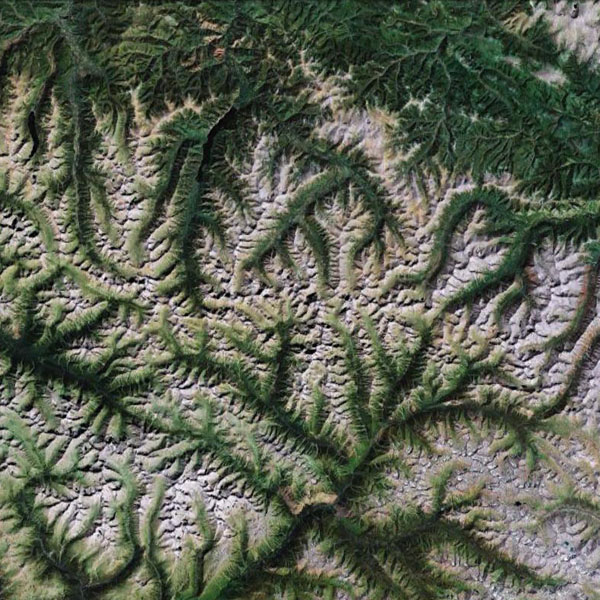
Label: Mountain